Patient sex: M
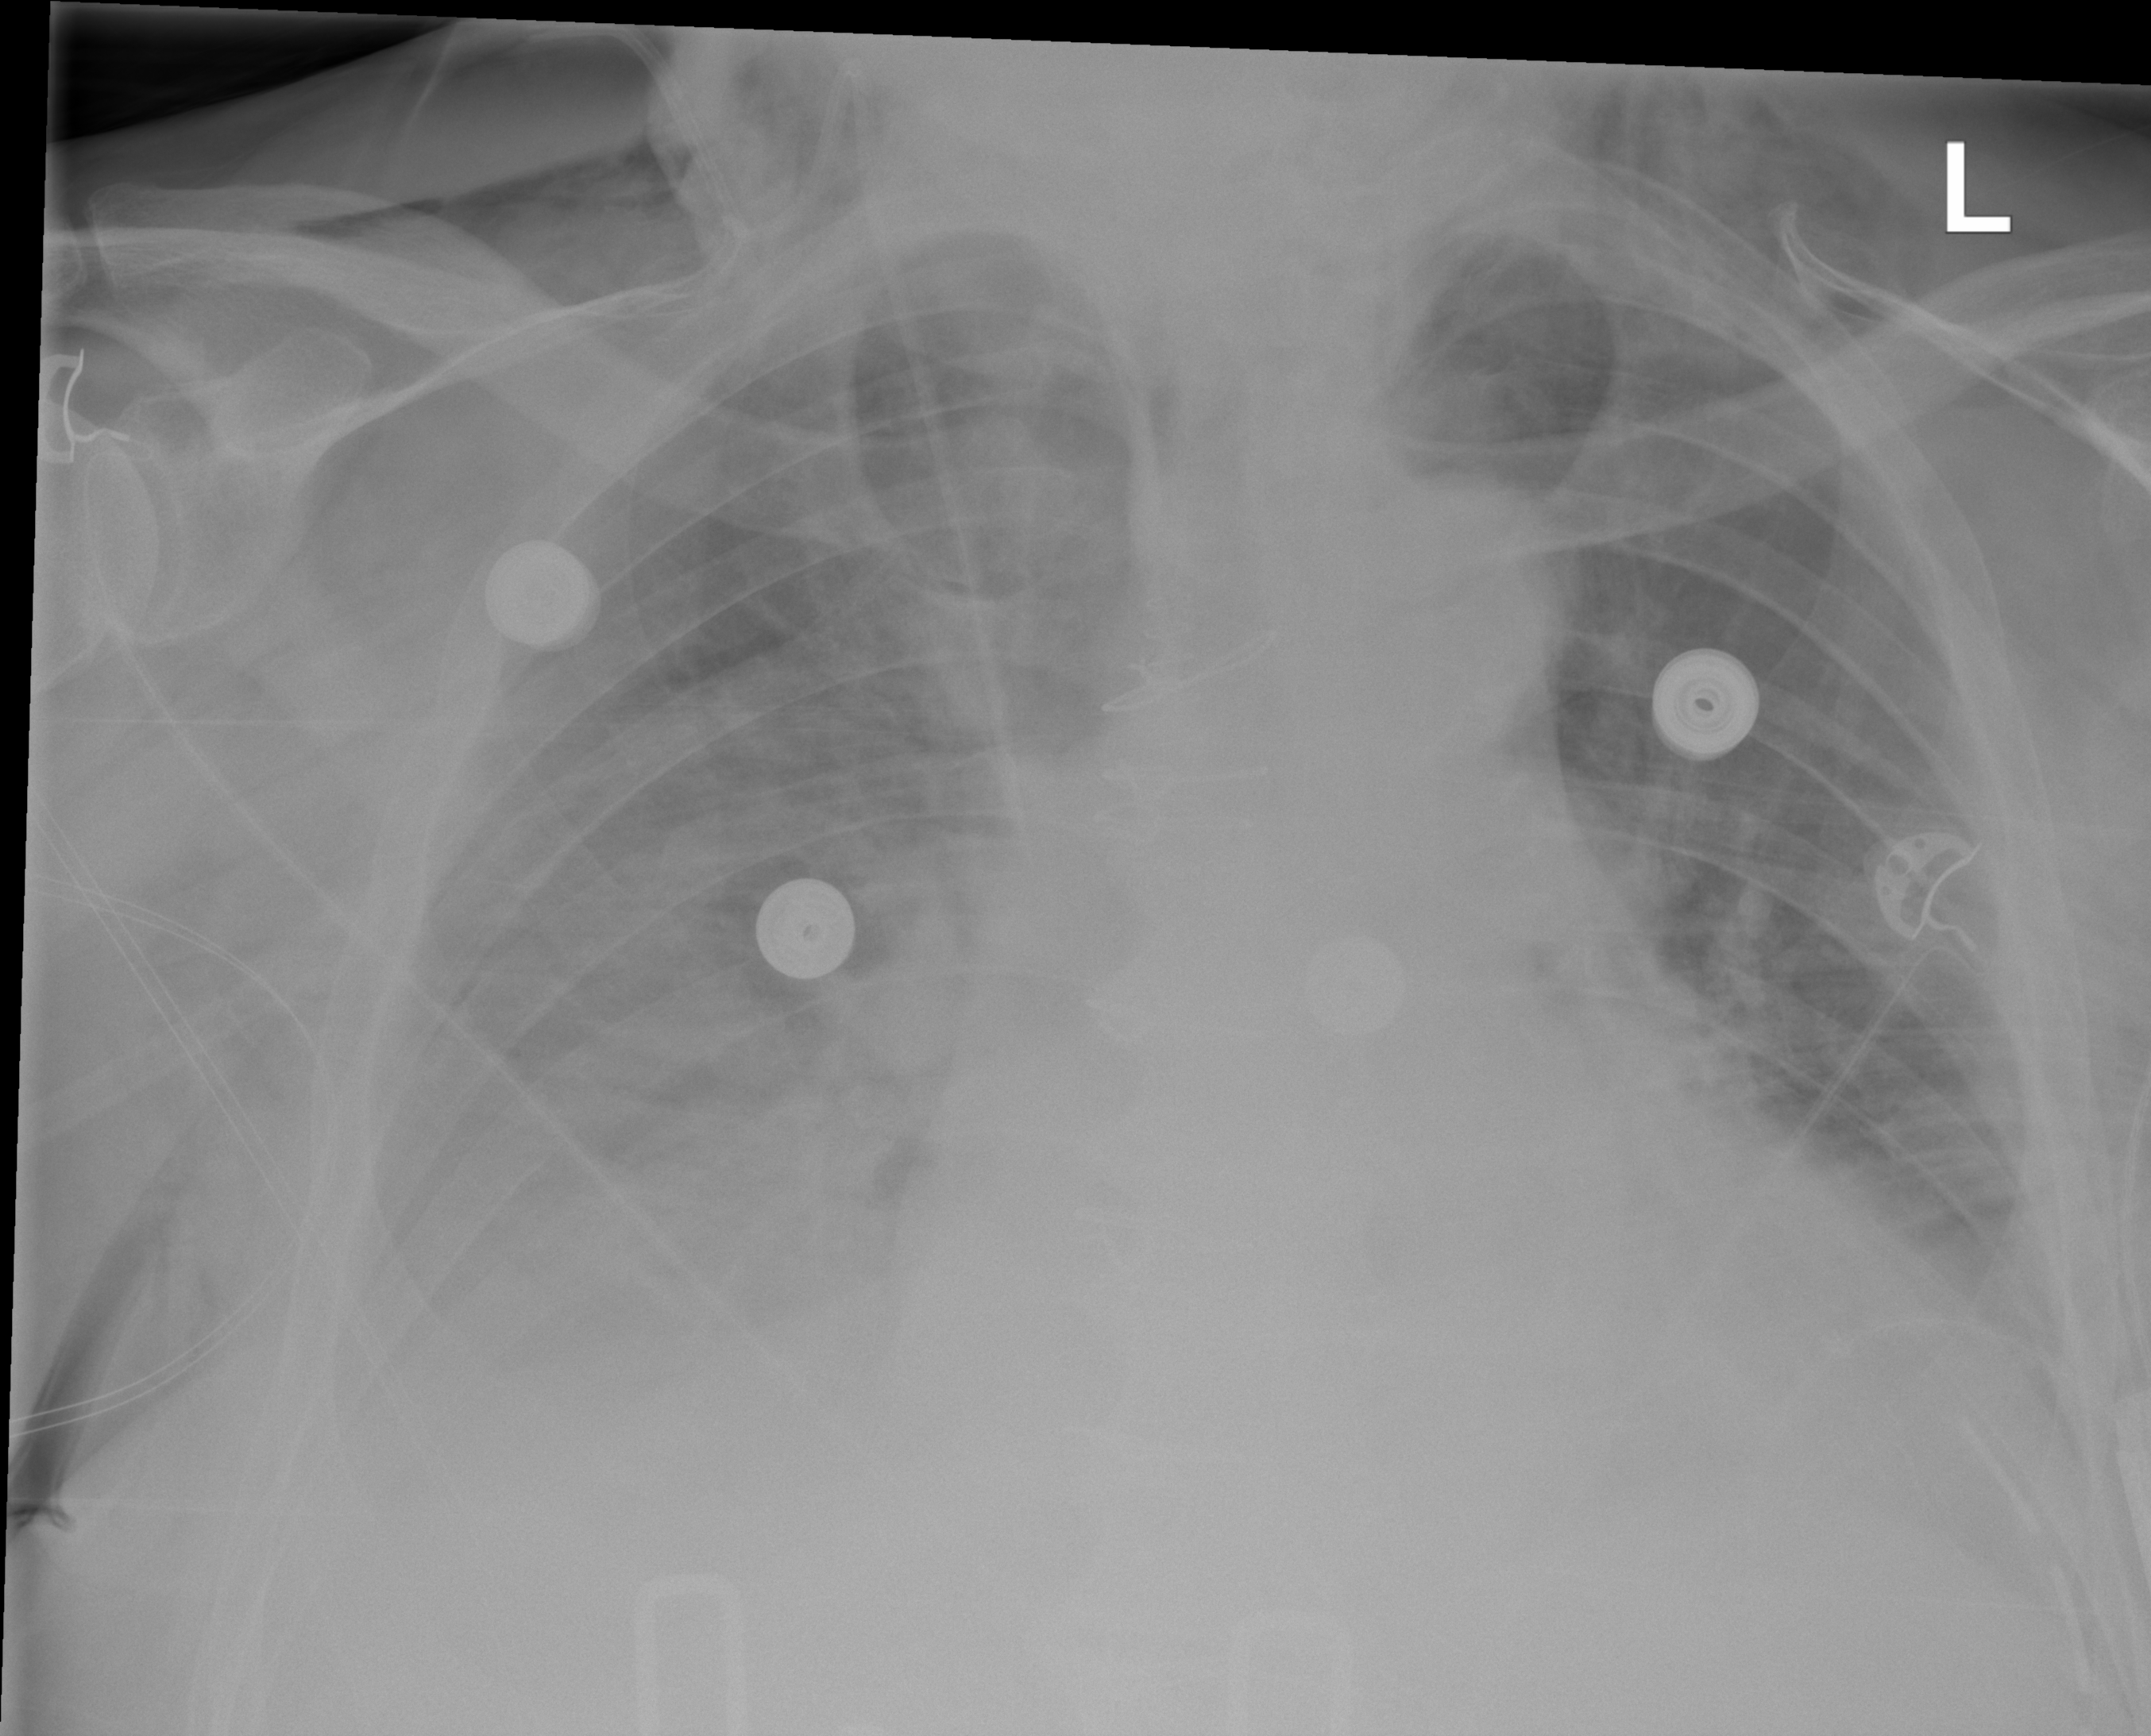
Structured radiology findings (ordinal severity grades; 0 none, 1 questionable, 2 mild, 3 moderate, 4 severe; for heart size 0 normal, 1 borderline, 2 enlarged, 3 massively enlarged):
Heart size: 2
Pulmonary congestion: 2
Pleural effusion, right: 2
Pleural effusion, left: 2
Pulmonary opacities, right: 2
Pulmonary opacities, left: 2
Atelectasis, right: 2
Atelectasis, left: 2